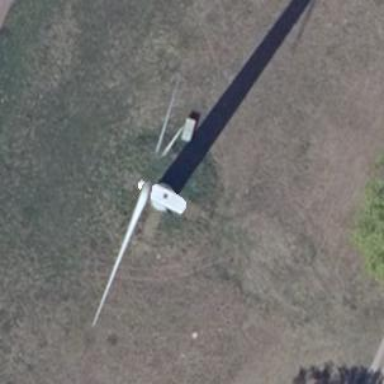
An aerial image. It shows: Wind generator powered by Vestas horizontal axis wind turbine.